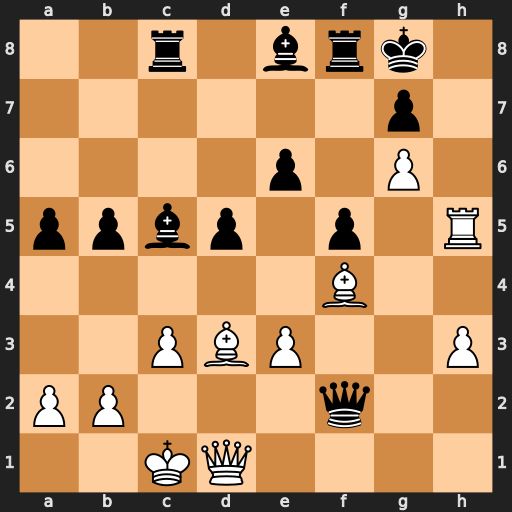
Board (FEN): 2r1brk1/6p1/4p1P1/ppbp1p1R/5B2/2PBP2P/PP3q2/2KQ4
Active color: w
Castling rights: -
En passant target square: -
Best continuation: Rh8+ Kxh8 Qh5+ Kg8 Qh7#